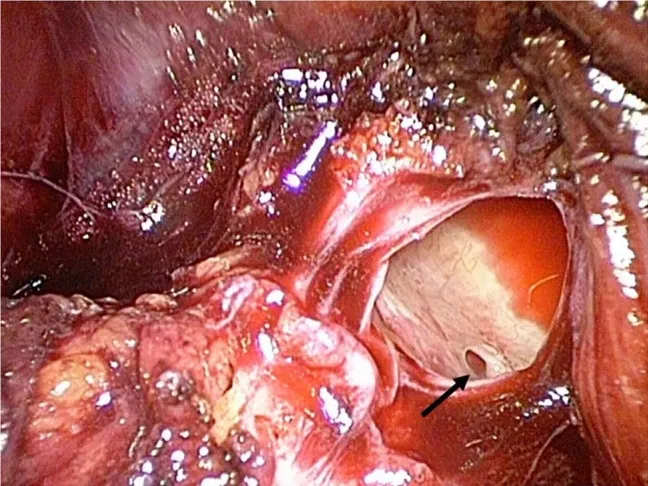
The preperitoneal pressure is increased to 14 mmHg; the intraluminal blood volume is now more compressed and a venous branch is visible through the injured lumen (black arrow).
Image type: medical_photograph (other_medical_photograph)